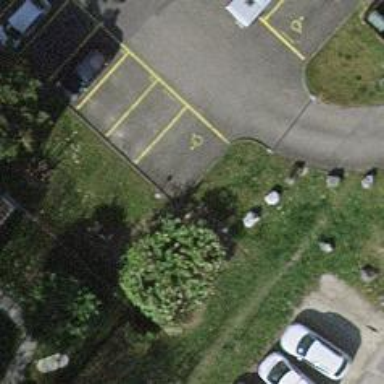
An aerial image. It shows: Block barrier.